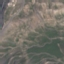
Label: HerbaceousVegetation